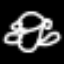
Label: frog